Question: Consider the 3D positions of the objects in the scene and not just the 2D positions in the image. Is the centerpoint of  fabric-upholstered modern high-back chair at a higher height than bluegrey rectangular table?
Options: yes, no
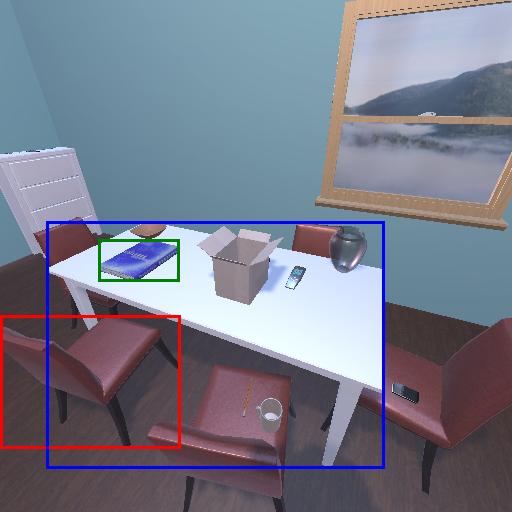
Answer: yes